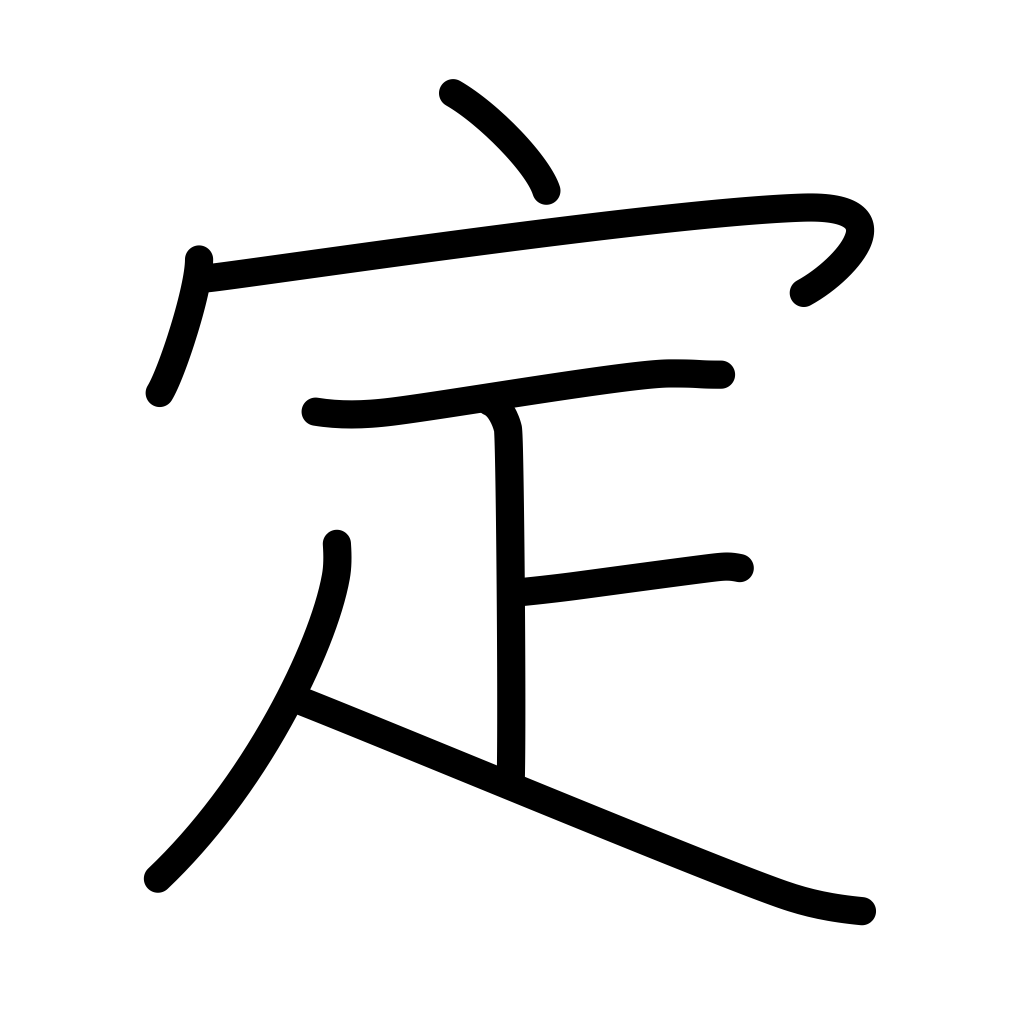
Meaning: determine, fix, establish, decide